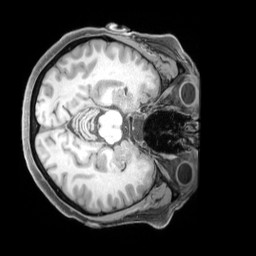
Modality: T1w
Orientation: axial
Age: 57
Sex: female
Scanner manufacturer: siemens
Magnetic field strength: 3 T
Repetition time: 1.97 s
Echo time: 0.00206 s